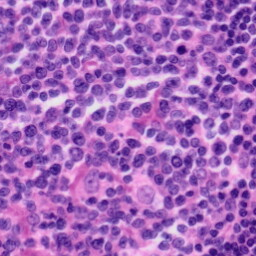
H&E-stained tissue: Tonsil